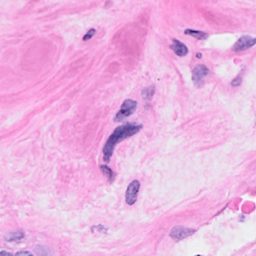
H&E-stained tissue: Breast